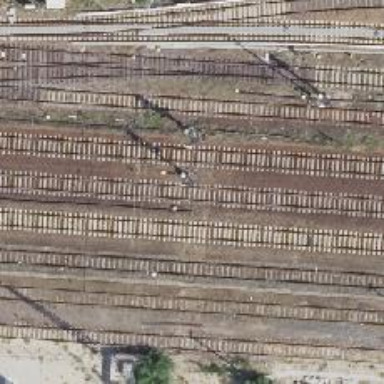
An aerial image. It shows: Railway signal.